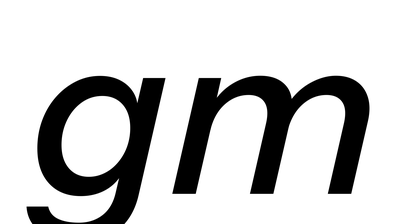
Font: InstrumentSans-Italic_Medium_Italic